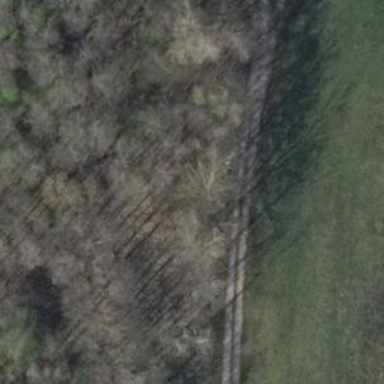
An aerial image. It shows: Track with grade 2 tracktype.